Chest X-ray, AP view. Patient: 45 years old, sex F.
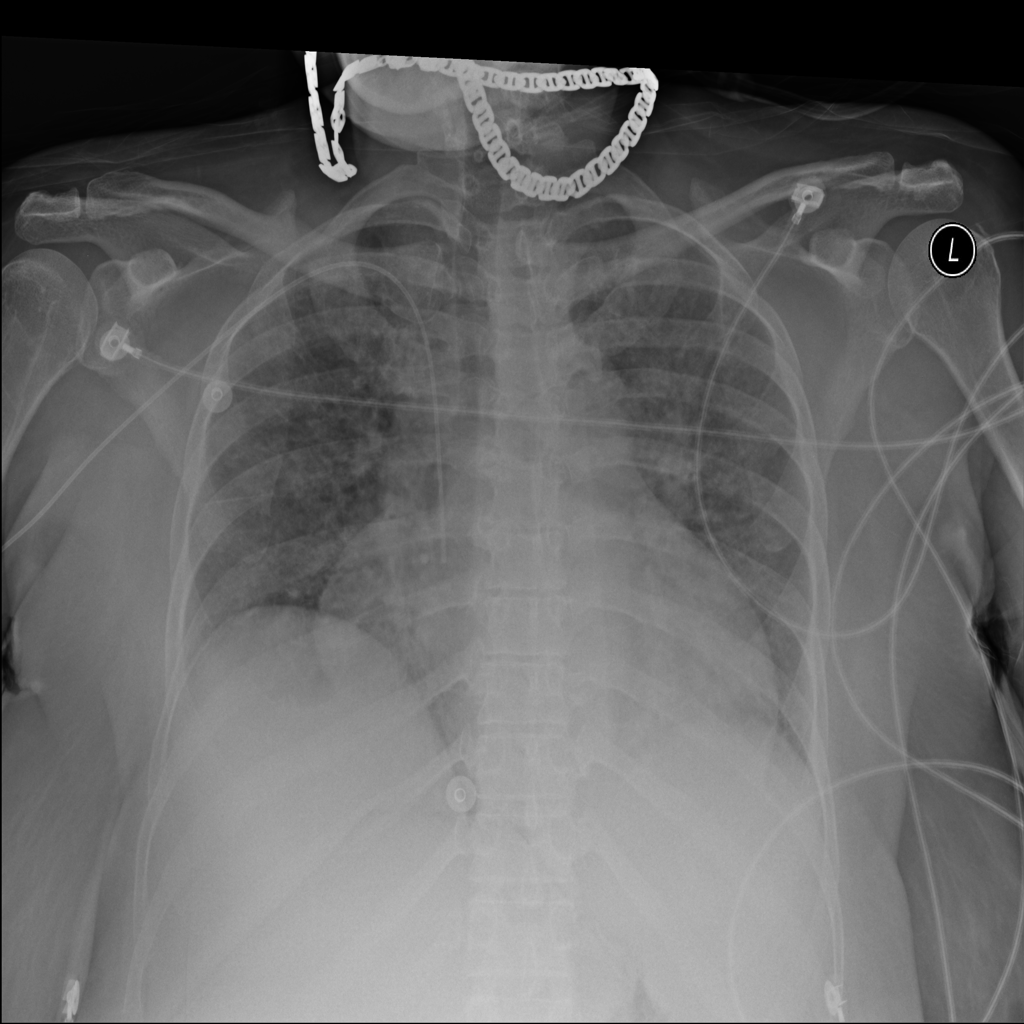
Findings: Effusion, Pneumonia